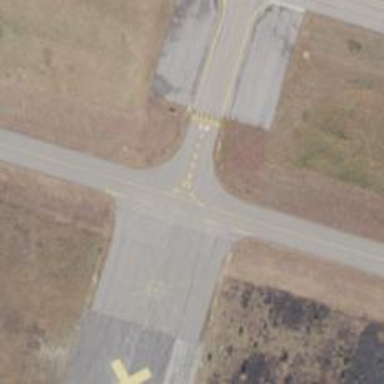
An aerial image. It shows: Image of taxiway at airport.